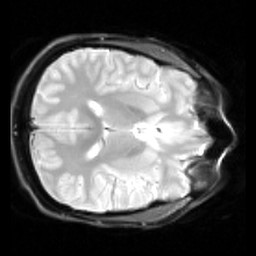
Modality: inplaneT2
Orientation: axial
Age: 21
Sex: male
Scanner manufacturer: siemens
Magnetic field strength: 2.894 T
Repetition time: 5 s
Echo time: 0.033 s